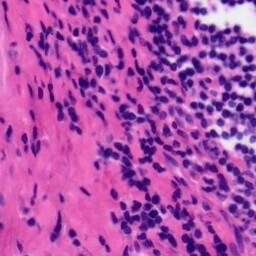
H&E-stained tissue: Tonsil